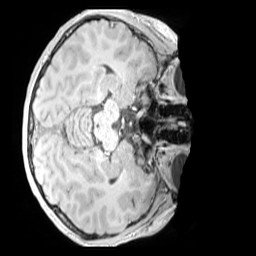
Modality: MP2RAGE
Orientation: axial
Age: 11
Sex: male
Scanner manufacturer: siemens
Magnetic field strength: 3 T
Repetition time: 4 s
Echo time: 0.00303 s